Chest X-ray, PA view. Patient: 57 years old, sex M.
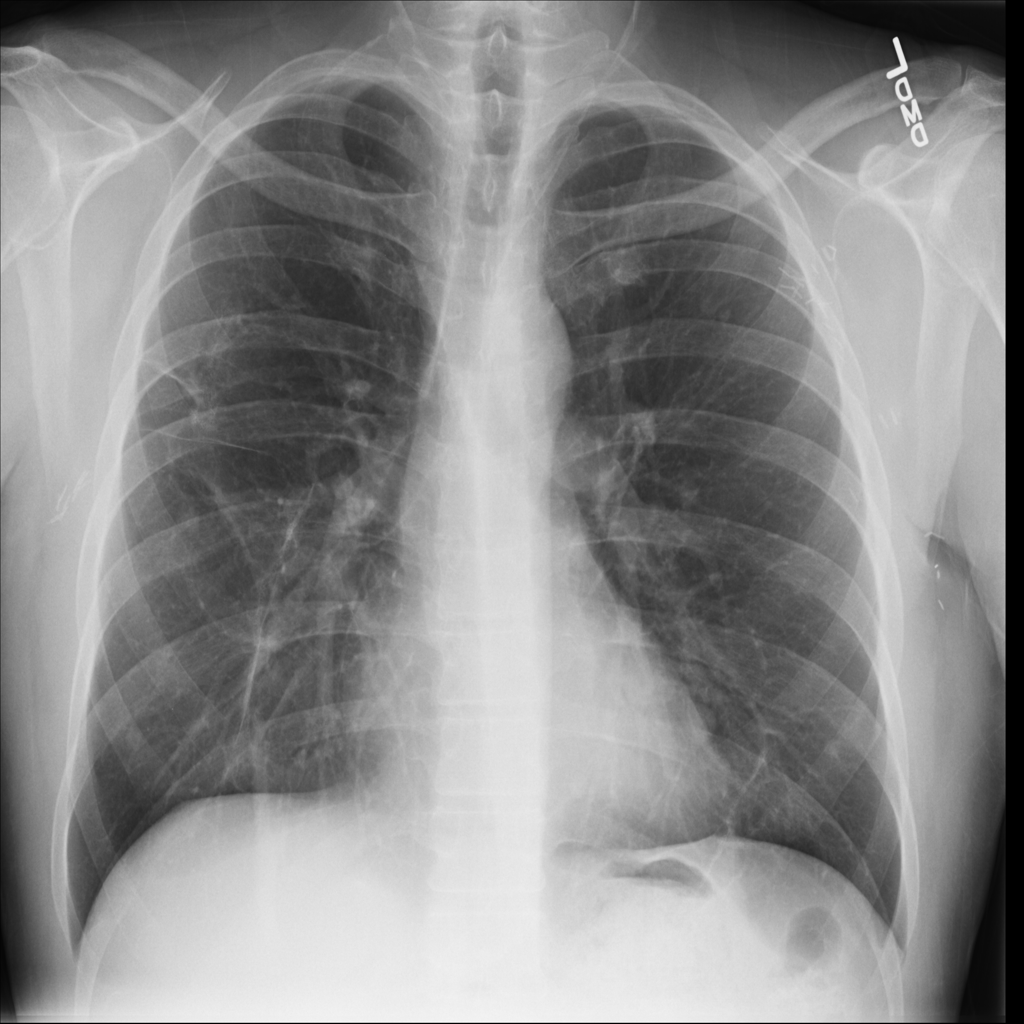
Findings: No Finding